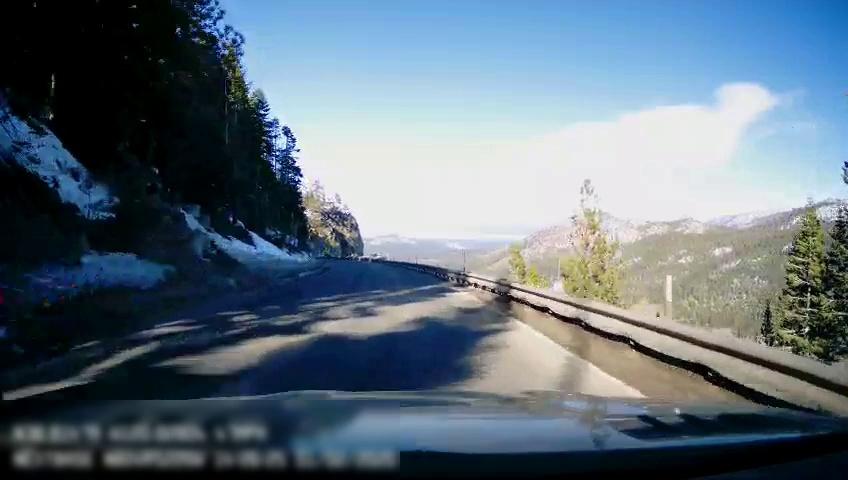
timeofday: Day
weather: Snowy
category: Drivable Space